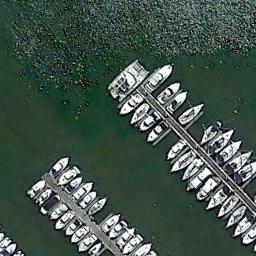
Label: harbor